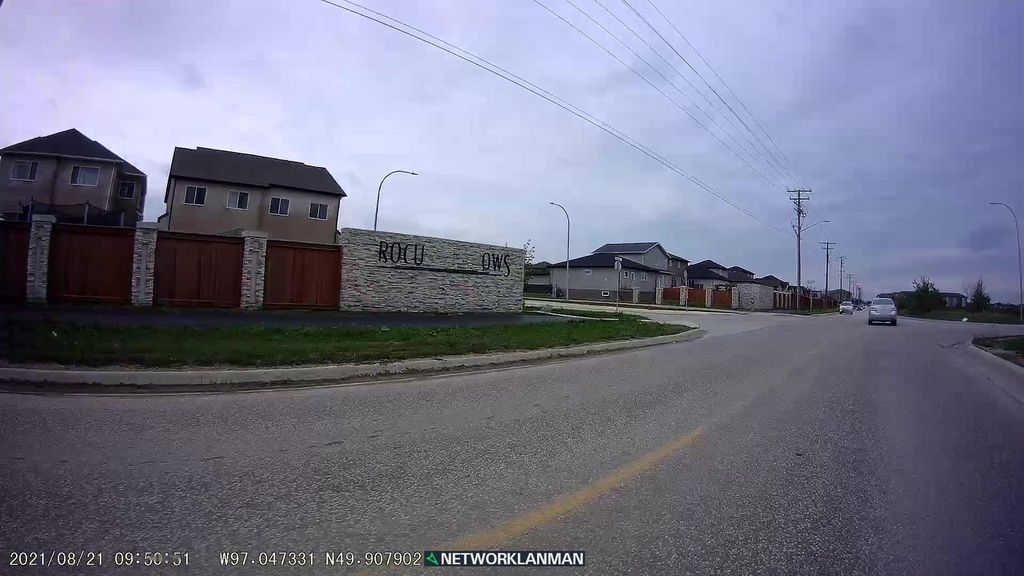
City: winnipeg